Interaction volume radius: 5 \u00c5
Interaction volume height: 10 \u00c5
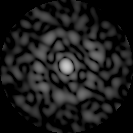
Disorder parameter: 0.8131